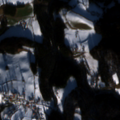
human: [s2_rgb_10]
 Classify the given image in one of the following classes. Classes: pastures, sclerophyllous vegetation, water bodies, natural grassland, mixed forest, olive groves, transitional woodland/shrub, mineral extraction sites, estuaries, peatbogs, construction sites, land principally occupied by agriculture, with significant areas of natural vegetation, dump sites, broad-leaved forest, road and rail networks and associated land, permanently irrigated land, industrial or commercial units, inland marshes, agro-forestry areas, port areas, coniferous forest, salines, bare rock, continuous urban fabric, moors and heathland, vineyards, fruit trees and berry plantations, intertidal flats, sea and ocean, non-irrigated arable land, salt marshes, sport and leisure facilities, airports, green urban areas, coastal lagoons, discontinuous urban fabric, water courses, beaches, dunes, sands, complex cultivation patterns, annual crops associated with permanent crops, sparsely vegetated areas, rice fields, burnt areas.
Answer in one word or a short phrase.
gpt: pastures, coniferous forest, mixed forest